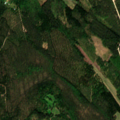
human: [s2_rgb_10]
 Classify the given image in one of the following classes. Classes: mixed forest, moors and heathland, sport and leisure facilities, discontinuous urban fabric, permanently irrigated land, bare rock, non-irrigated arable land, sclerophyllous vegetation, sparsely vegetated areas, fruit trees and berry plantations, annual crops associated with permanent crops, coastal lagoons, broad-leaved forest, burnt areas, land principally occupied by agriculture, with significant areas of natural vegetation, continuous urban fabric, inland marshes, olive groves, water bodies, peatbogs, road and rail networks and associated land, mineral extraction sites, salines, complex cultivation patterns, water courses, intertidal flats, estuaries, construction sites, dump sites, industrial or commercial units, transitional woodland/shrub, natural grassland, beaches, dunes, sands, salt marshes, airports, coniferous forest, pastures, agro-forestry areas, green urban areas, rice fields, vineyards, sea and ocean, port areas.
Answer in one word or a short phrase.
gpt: coniferous forest, mixed forest